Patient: sex M, age 67
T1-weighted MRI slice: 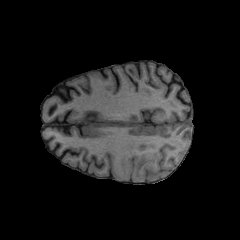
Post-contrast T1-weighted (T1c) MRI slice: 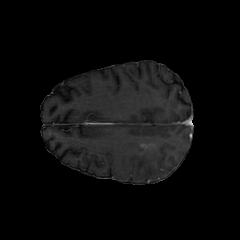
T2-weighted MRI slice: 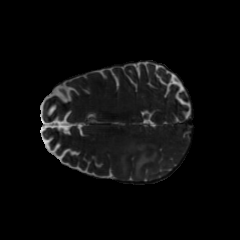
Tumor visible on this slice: yes
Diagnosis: Glioblastoma, IDH-wildtype
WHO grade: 4